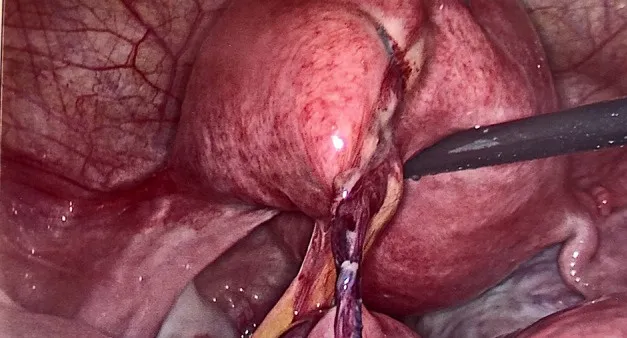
A tail of the absorbable barbed suture entangled in an ileal loop.
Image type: medical_photograph (other_medical_photograph)